What's the difference between 2 images?
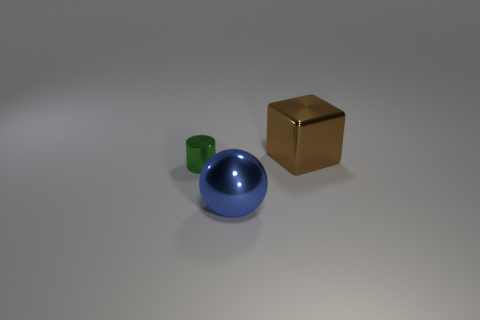
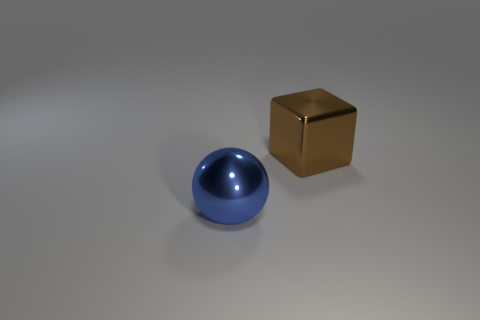
the tiny green thing is gone
the small green metal cylinder left of the big blue sphere has disappeared
the tiny thing is no longer there
the small green shiny cylinder that is on the left side of the ball is no longer there
the small green metallic cylinder to the left of the large shiny sphere is missing